Field crop: tomato
Growth stage: 1
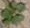
Species: solanum